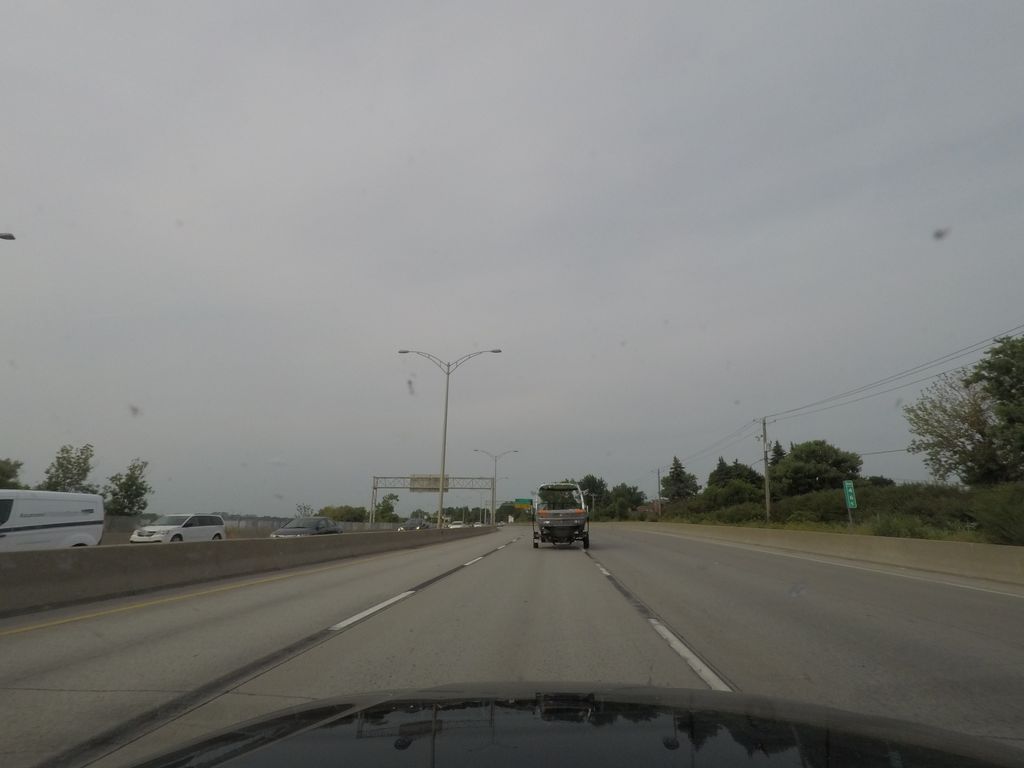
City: montreal